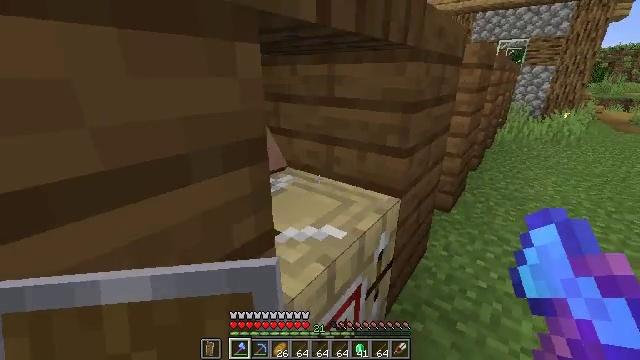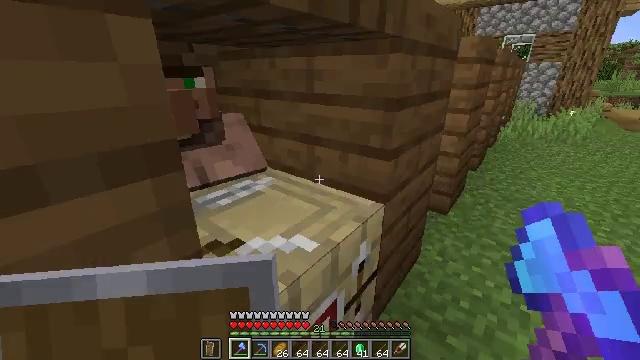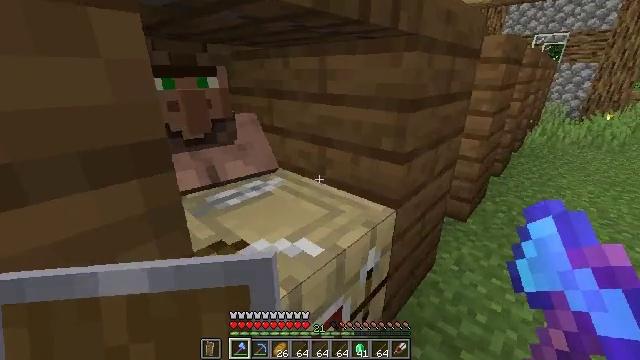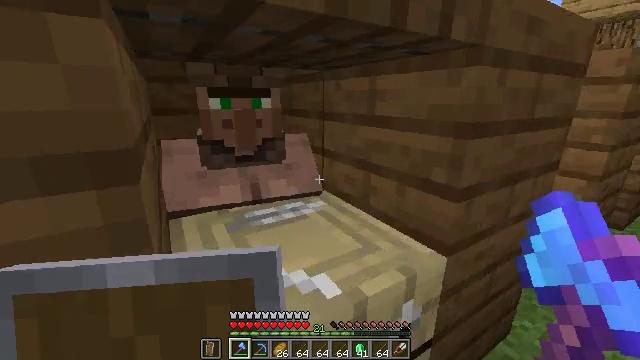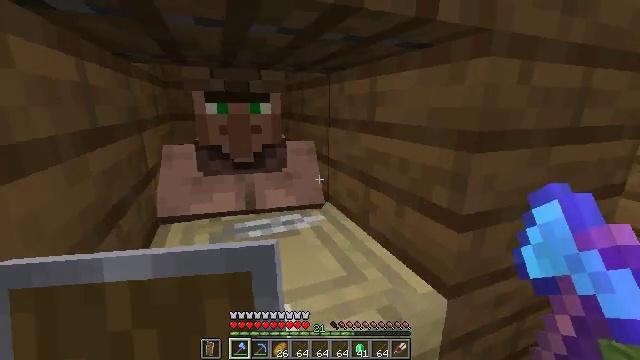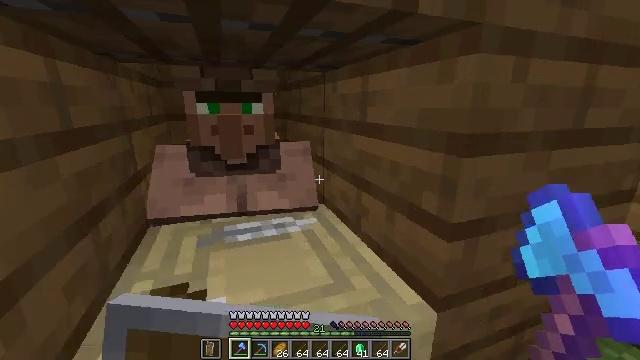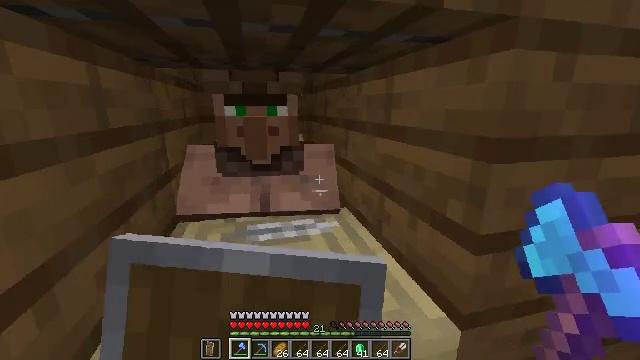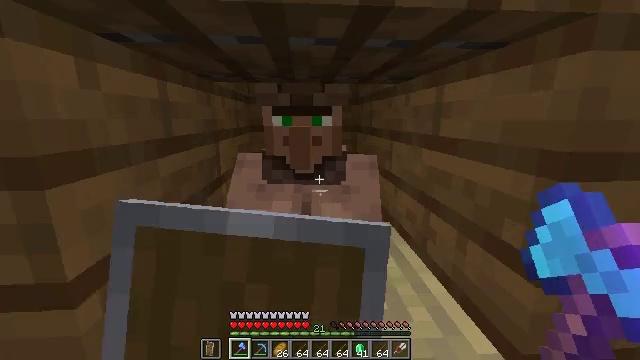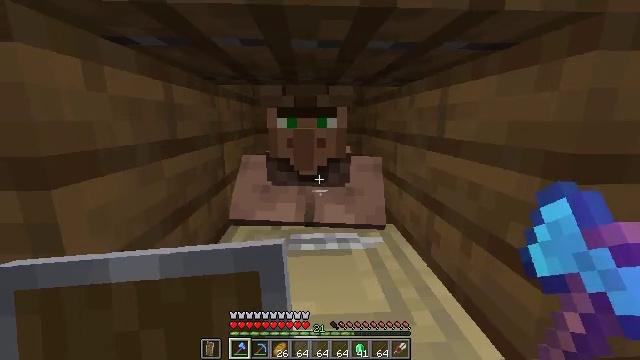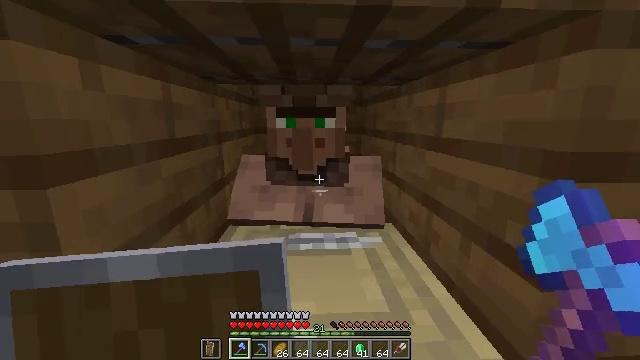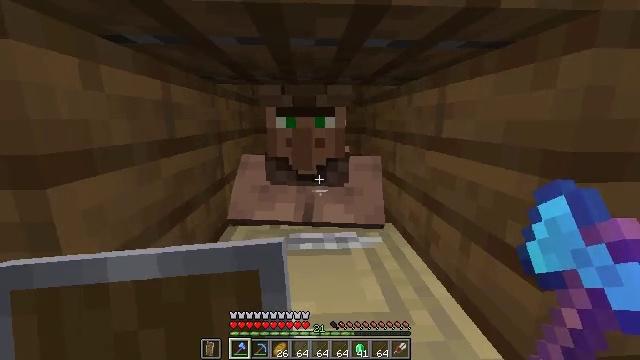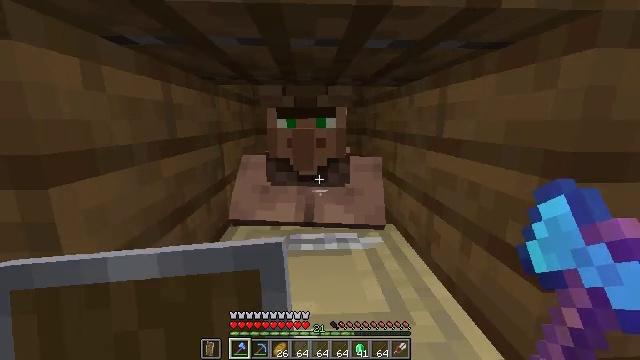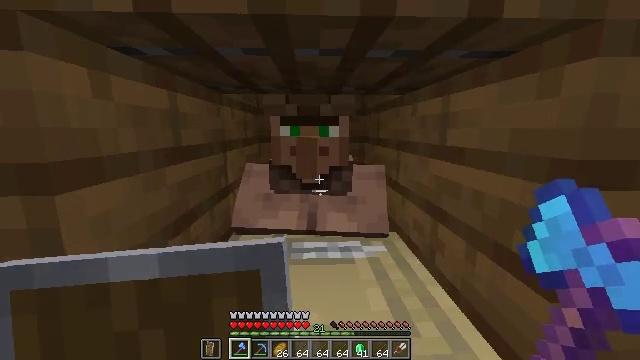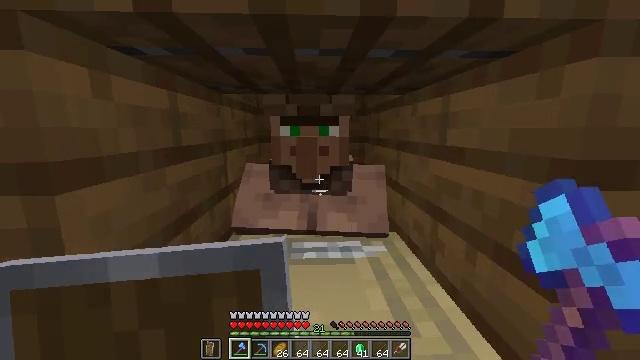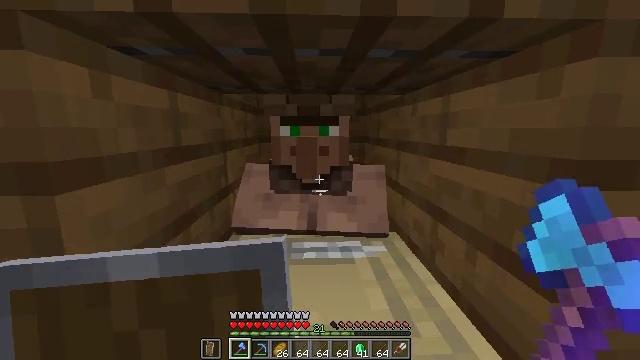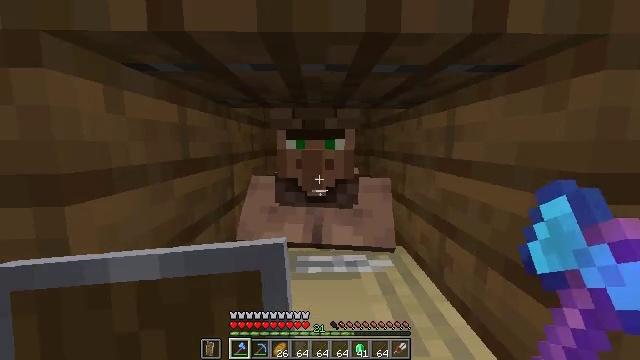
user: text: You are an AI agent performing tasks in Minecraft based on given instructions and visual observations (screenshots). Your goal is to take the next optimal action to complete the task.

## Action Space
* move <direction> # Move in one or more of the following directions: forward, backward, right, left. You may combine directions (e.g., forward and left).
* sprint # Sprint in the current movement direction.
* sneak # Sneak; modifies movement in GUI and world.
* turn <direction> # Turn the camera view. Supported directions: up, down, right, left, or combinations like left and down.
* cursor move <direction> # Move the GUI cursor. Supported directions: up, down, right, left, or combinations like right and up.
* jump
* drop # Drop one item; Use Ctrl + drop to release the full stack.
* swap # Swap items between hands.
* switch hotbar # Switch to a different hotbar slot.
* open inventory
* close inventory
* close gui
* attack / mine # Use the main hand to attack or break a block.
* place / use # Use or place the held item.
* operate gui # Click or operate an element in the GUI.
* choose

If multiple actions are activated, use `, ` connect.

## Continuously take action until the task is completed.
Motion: motion action
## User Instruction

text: Drop an iron helmet.
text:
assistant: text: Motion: move forward and move right
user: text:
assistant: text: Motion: move forward and move right, turn left
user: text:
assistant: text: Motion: move forward and move right, turn left and up
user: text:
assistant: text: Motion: turn left and up
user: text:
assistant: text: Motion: turn left, use / place
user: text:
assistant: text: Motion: turn left, use / place
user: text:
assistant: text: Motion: turn left and up, use / place
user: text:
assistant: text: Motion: turn left
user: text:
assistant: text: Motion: no_op
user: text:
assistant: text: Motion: no_op
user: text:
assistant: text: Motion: no_op
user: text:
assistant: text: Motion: turn up
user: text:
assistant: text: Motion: no_op
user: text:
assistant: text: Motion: no_op
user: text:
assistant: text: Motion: turn left and up, use / place
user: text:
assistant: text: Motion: turn right, use / place
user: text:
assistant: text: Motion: turn right
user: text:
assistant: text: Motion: turn right
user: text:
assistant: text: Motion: no_op
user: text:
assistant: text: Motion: open gui
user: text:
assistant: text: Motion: cursor move left and up
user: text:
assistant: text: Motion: cursor move left and up
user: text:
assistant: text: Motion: cursor move left and up
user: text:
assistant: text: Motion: no_op
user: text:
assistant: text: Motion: no_op
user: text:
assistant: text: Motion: no_op
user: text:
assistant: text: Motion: no_op
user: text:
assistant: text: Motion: cursor move down
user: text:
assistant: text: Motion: cursor move down
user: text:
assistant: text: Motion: no_op